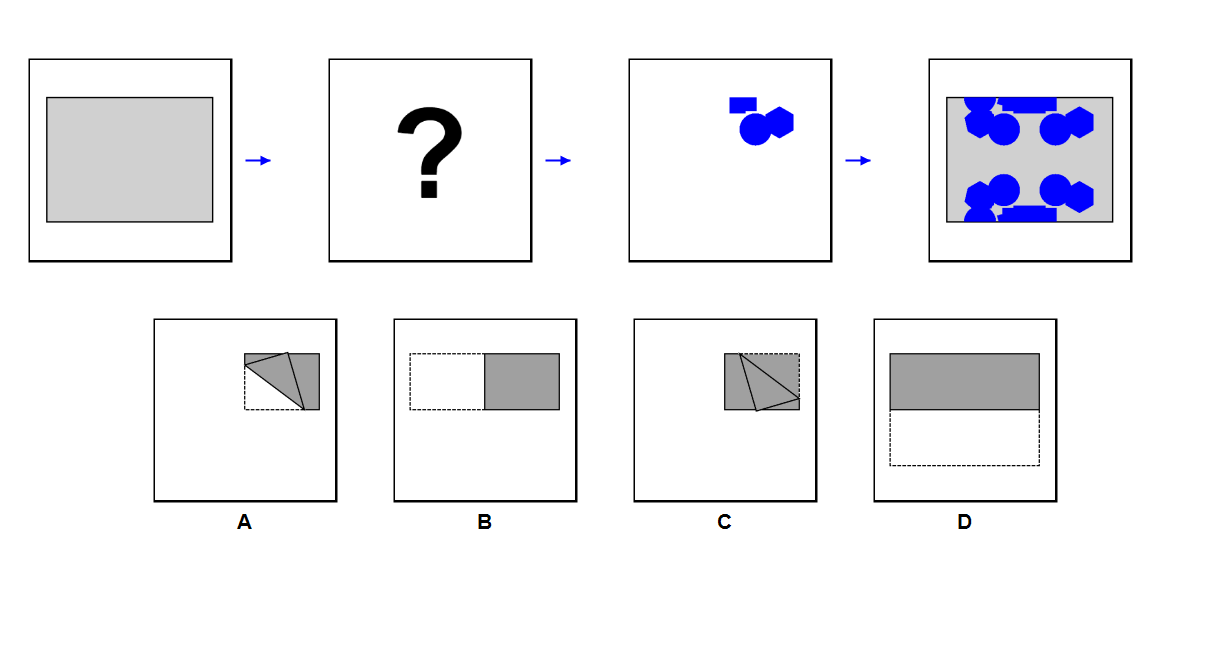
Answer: A